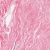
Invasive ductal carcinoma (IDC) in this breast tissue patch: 0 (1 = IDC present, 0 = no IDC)